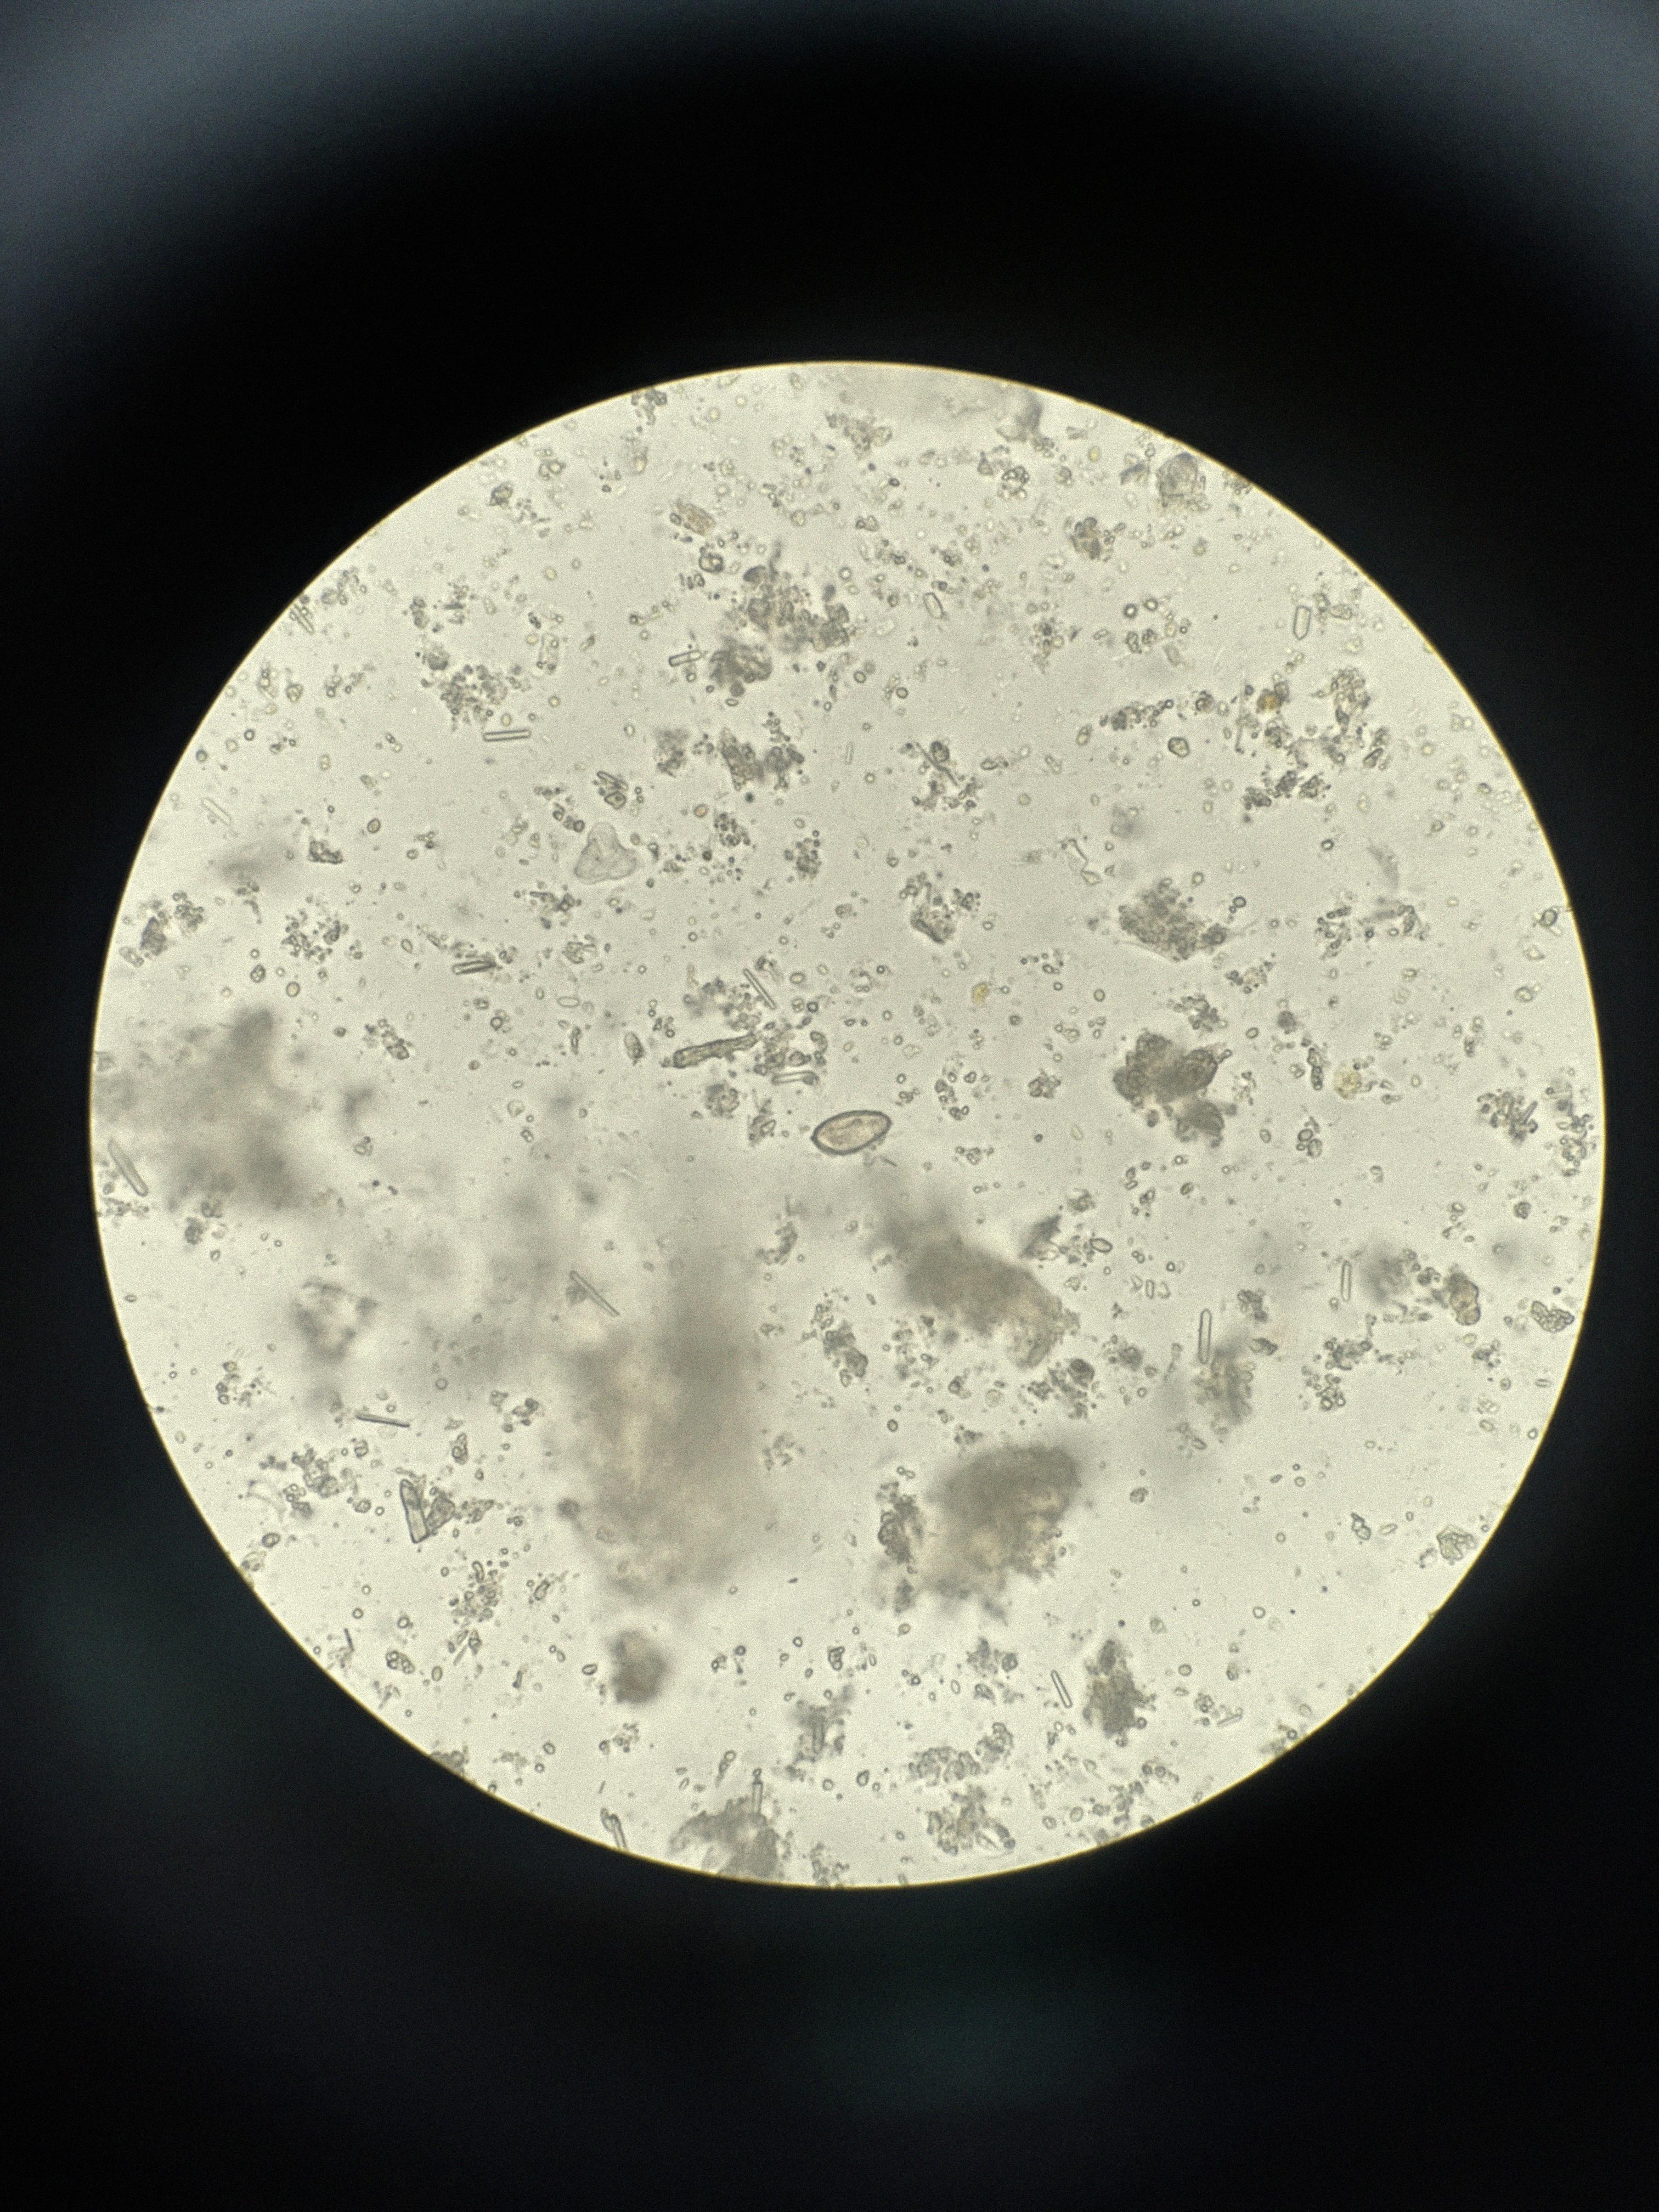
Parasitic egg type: Opisthorchis viverrine